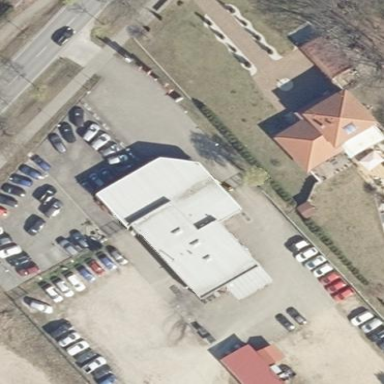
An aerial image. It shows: Commercial building.